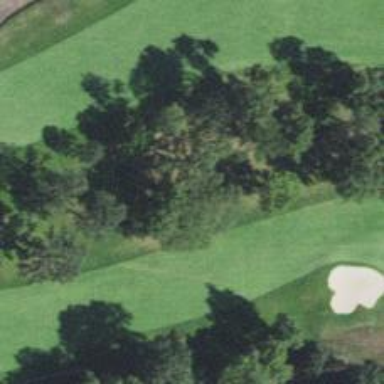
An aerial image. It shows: Well-maintained grassy area designated for golfing. It is mown fairway used for the sport of golf.